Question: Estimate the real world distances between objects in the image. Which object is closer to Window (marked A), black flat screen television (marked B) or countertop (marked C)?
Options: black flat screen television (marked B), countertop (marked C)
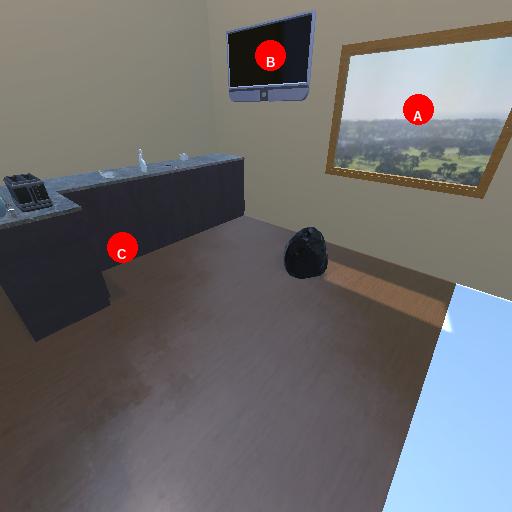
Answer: black flat screen television (marked B)